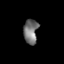
Tissue: lung
Cell type: Myeloid cells
Senescence score: 0.232
Nuclear area (px): 345
Mean DAPI intensity: 114.861